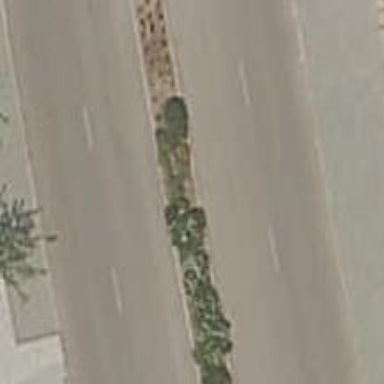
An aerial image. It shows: Hedge barrier.